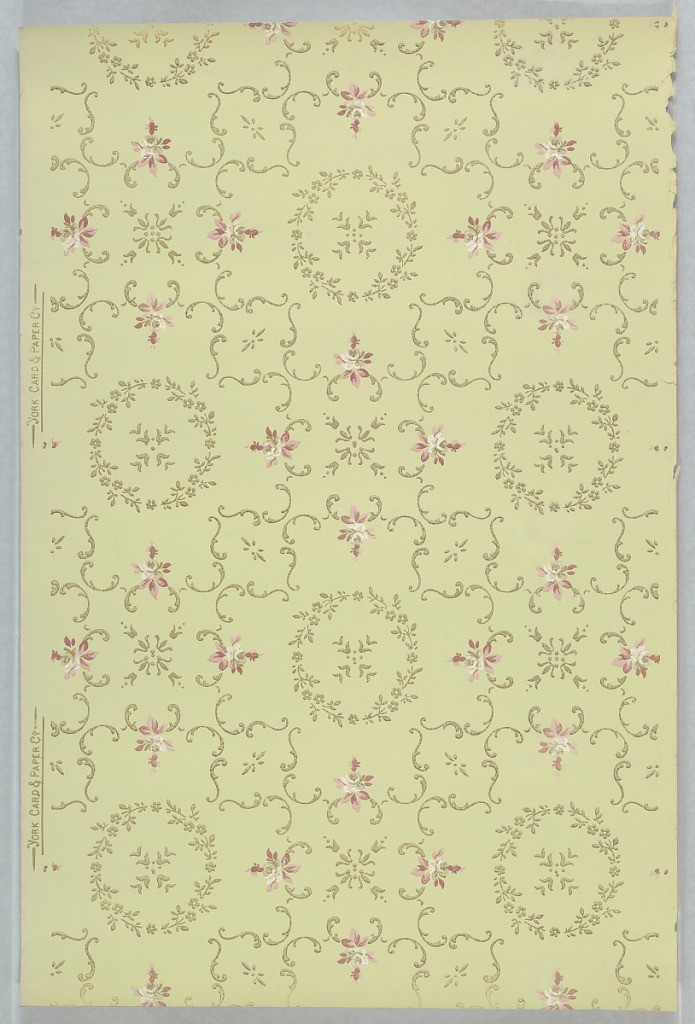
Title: Ceiling paper
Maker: York Card & Paper Co., 1891
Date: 1905–1915
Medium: Machine-printed paper, liquid mica
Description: Floral wreaths with bellflower centers within lattice or treelis composed of scrolls. Printed on a chartreuse ground.